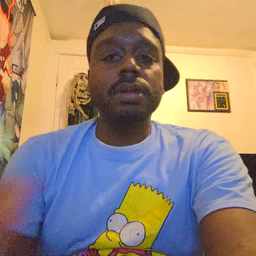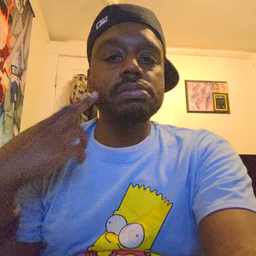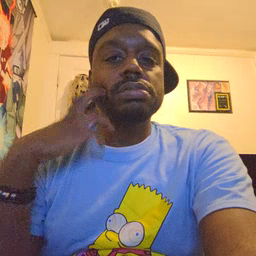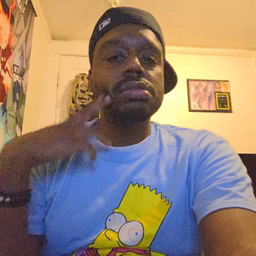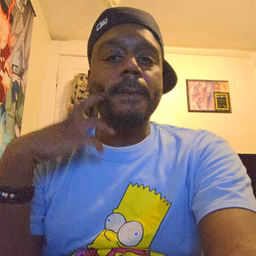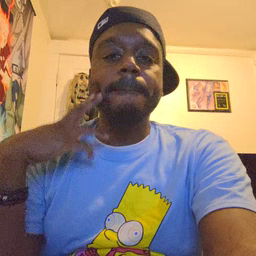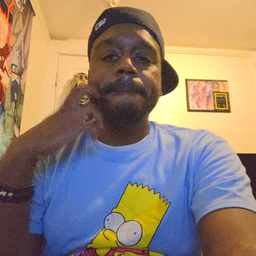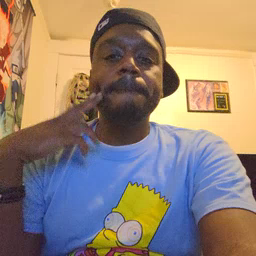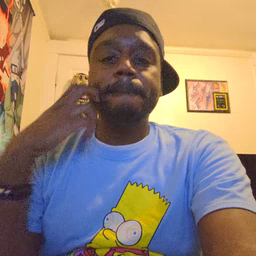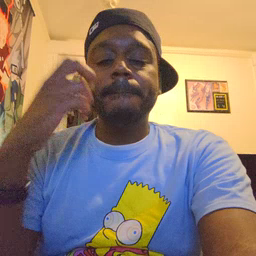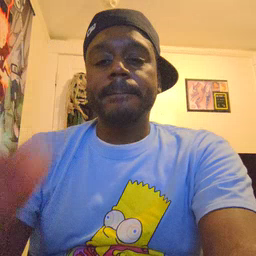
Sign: gum